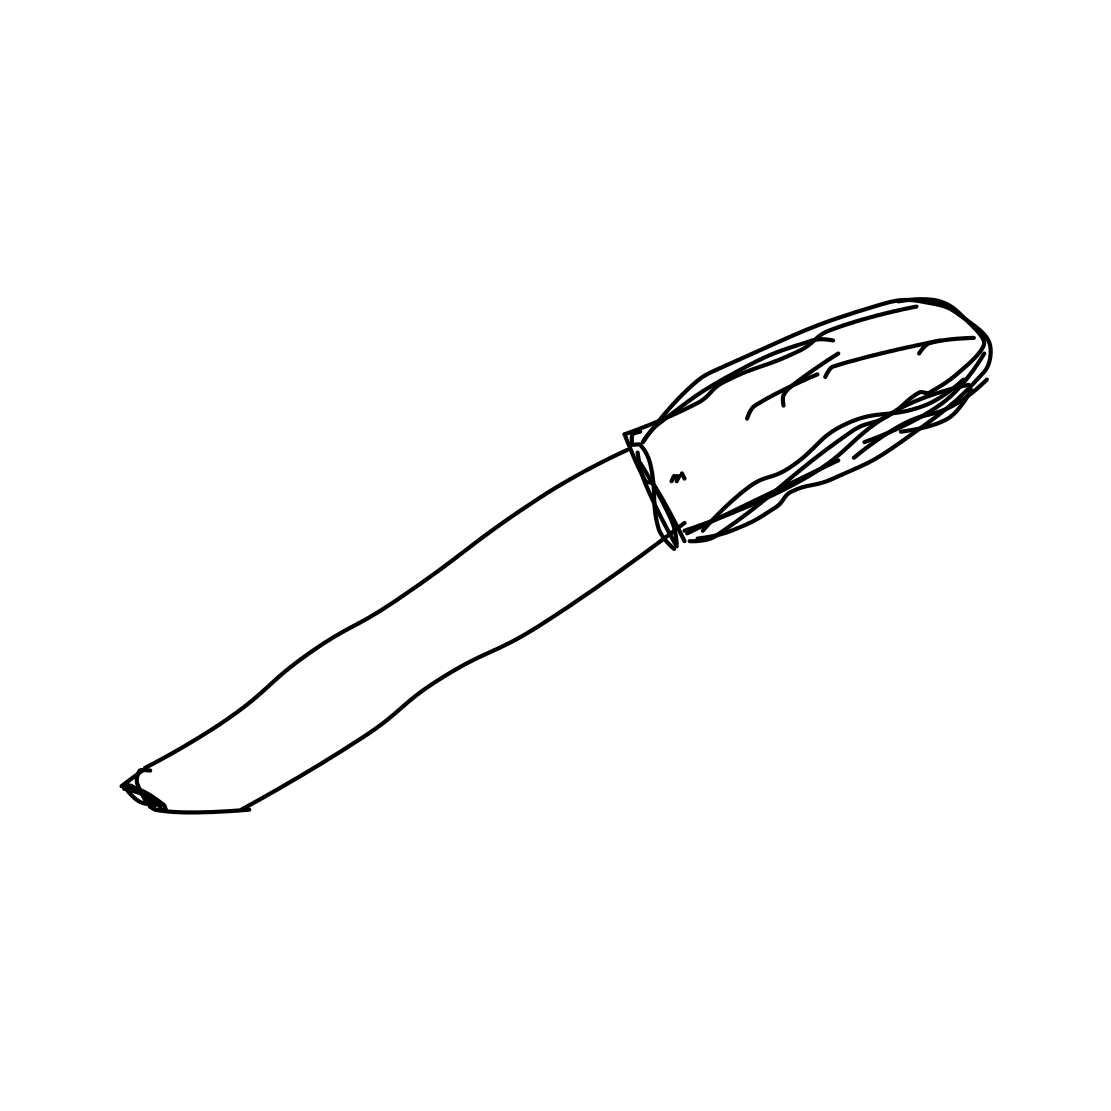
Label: knife